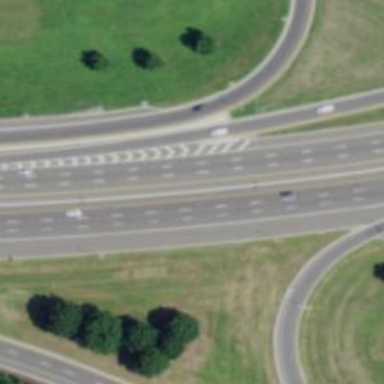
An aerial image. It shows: Urban freeway or expressway.